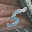
Label: 5